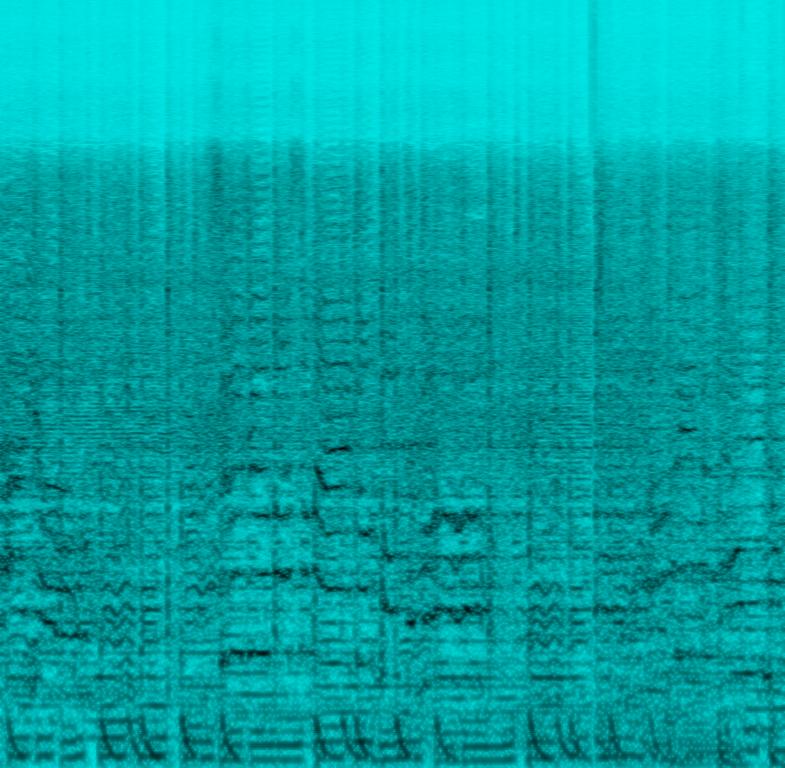
The pop music features a female voice singing and being accompanied by other female voices. The drums and bass guitar play a simple and repetitive groove and drive the pulsation of the music. An electric guitar is playing a funky accompaniment. A group of strings play a repetitive melody that ascends in pitch with each repetition.